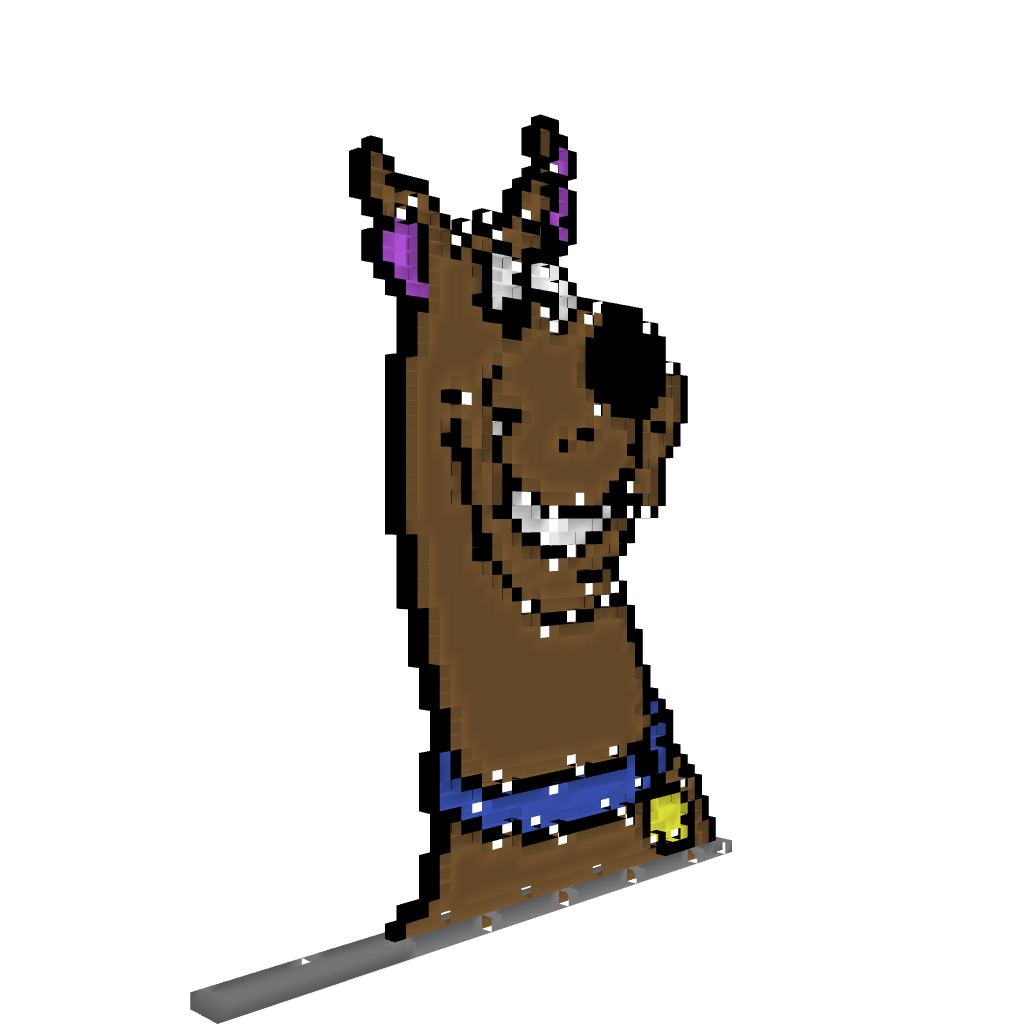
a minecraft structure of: Scooby Doo Pixel Art bad low quality